Question: Hi Stack Overflow community. I think I am trying to code the impossible with matplotlib, so if there is a different python library that will better suit me, please let me know!
I have an entire amino acid sequence (Represented as capital letters in the image) of a protein (protein x). This will be my x axis.
I have two excel columns: Disease and Control. These columns contain parts of the whole protein x's amino acid sequence. Sometimes there are multiple hits where the disease or control column will contain two of an identical amino acid section of protein x. I want these to stack on top of each other so that one can see how many hits the disease and control have on protein x.
Confusing? sorry, here's a sample of what I was able to come up with using powerpoint.
Amino Acid Comparison

The black text is the reference sequence. Purple is control. Pink is disease. Make sense now?
I need to do this with a HUGE dataset, so no, I do not want to "just use powerpoint for hours". I also want to do it with any reference sequence of my choosing.
I'm not asking someone to do my job for me. I need someone to point me in the right direction. Is there a special library? Should I be converting everything into numbers and then relabeling as text?
Thanks and I appreciate any advice.
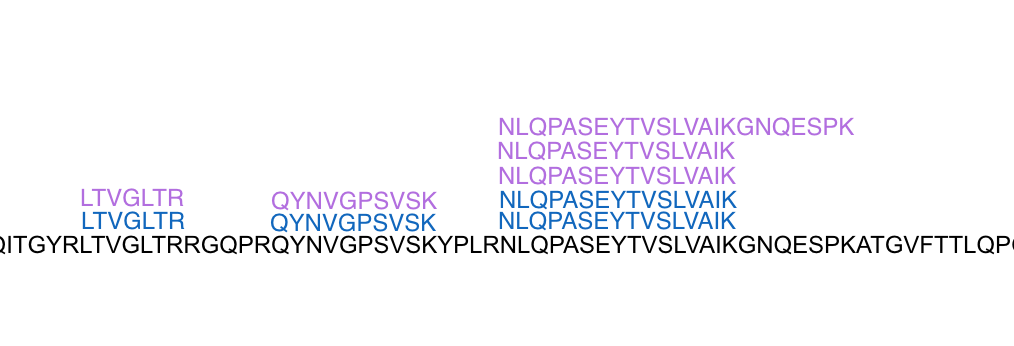
Answer: Create an SVG image, which is an XML text, using a script. I will tackle something simpler!
Suppose your target is this.
<URL>
Begin by breaking the big string at each place where there will be a column of string fragments, in this case, at 'EF' and 'IJKL'. You can position the fragments of the big string using features of the SVG XML (more presently). Since you know the beginning positions of the fragments and the heights of characters you can position layers in the columns.
This is the kind of thingy you would have to build.
'''
<?xml version="1.0" encoding="UTF-8" standalone="no"?>
<!-- Created with Inkscape (http://www.inkscape.org/) -->
<svg
xmlns:dc="http://purl.org/dc/elements/1.1/"
xmlns:cc="http://creativecommons.org/ns#"
xmlns:rdf="http://www.w3.org/1999/02/22-rdf-syntax-ns#"
xmlns:svg="http://www.w3.org/2000/svg"
xmlns="http://www.w3.org/2000/svg"
xmlns:sodipodi="http://sodipodi.sourceforge.net/DTD/sodipodi-0.dtd"
xmlns:inkscape="http://www.inkscape.org/namespaces/inkscape"
width="210mm"
height="297mm"
viewBox="0 0 210 297"
version="1.1"
id="svg8"
inkscape:version="0.92.0 r15299"
sodipodi:docname="genes.svg">
<defs
id="defs2" />
<sodipodi:namedview
id="base"
pagecolor="#ffffff"
bordercolor="#666666"
borderopacity="1.0"
inkscape:pageopacity="0.0"
inkscape:pageshadow="2"
inkscape:zoom="1.4"
inkscape:cx="170.60599"
inkscape:cy="341.08014"
inkscape:document-units="mm"
inkscape:current-layer="layer1"
showgrid="false"
inkscape:window-width="1095"
inkscape:window-height="676"
inkscape:window-x="145"
inkscape:window-y="122"
inkscape:window-maximized="0" />
<metadata
id="metadata5">
<rdf:RDF>
<cc:Work
rdf:about="">
<dc:format>image/svg+xml</dc:format>
<dc:type
rdf:resource="http://purl.org/dc/dcmitype/StillImage" />
<dc:title></dc:title>
</cc:Work>
</rdf:RDF>
</metadata>
<g
inkscape:label="Layer 1"
inkscape:groupmode="layer"
id="layer1">
<text
xml:space="preserve"
style="font-style:normal;font-variant:normal;font-weight:normal;font-stretch:normal;font-size:9.8777771px;line-height:6.61458302px;font-family:Courier;-inkscape-font-specification:Courier;font-variant-ligatures:normal;font-variant-caps:normal;font-variant-numeric:normal;font-feature-settings:normal;text-align:start;letter-spacing:0px;word-spacing:0px;writing-mode:lr-tb;text-anchor:start;fill:#000000;fill-opacity:1;stroke:none;stroke-width:0.26458332;"
x="24.588797"
y="<PHONE>"
id="text12"><tspan
sodipodi:role="line"
id="tspan10"
x="24.588797"
y="185.32886"
style="stroke-width:0.26458332;-inkscape-font-specification:Courier;font-family:Courier;font-weight:normal;font-style:normal;font-stretch:normal;font-variant:normal;" /></text>
<text
xml:space="preserve"
style="font-style:normal;font-variant:normal;font-weight:normal;font-stretch:normal;font-size:9.8777771px;line-height:6.61458302px;font-family:Calibri;-inkscape-font-specification:'Calibri, Normal';font-variant-ligatures:normal;font-variant-caps:normal;font-variant-numeric:normal;font-feature-settings:normal;text-align:start;letter-spacing:0px;word-spacing:0px;writing-mode:lr-tb;text-anchor:start;fill:#000000;fill-opacity:1;stroke:none;stroke-width:0.26458332"
x="23.8125"
y="207.41963"
id="text24"><tspan
sodipodi:role="line"
id="tspan22"
x="23.8125"
y="207.41963"
style="stroke-width:0.26458332">ABCD</tspan></text>
<text
xml:space="preserve"
style="font-style:normal;font-variant:normal;font-weight:normal;font-stretch:normal;font-size:9.8777771px;line-height:6.61458302px;font-family:Calibri;-inkscape-font-specification:'Calibri, Normal';font-variant-ligatures:normal;font-variant-caps:normal;font-variant-numeric:normal;font-feature-settings:normal;text-align:start;letter-spacing:0px;word-spacing:0px;writing-mode:lr-tb;text-anchor:start;fill:#000000;fill-opacity:1;stroke:none;stroke-width:0.26458332"
x="46.302082"
y="207.41965"
id="text28"><tspan
sodipodi:role="line"
id="tspan26"
x="46.302082"
y="207.41963"
style="stroke-width:0.26458332">EFGH</tspan></text>
<text
xml:space="preserve"
style="font-style:normal;font-variant:normal;font-weight:normal;font-stretch:normal;font-size:9.8777771px;line-height:6.61458302px;font-family:Calibri;-inkscape-font-specification:'Calibri, Normal';font-variant-ligatures:normal;font-variant-caps:normal;font-variant-numeric:normal;font-feature-settings:normal;text-align:start;letter-spacing:0px;word-spacing:0px;writing-mode:lr-tb;text-anchor:start;fill:#000000;fill-opacity:1;stroke:none;stroke-width:0.26458332"
x="67.657738"
y="207.41963"
id="text32"><tspan
sodipodi:role="line"
id="tspan30"
x="67.657738"
y="207.41963"
style="stroke-width:0.26458332">IJKLMN</tspan></text>
<text
xml:space="preserve"
style="font-style:normal;font-variant:normal;font-weight:normal;font-stretch:normal;font-size:9.8777771px;line-height:6.61458302px;font-family:Calibri;-inkscape-font-specification:'Calibri, Normal';font-variant-ligatures:normal;font-variant-caps:normal;font-variant-numeric:normal;font-feature-settings:normal;text-align:start;letter-spacing:0px;word-spacing:0px;writing-mode:lr-tb;text-anchor:start;fill:#000000;fill-opacity:1;stroke:none;stroke-width:0.26458332"
x="46.680061"
y="199.67113"
id="text36"><tspan
sodipodi:role="line"
id="tspan34"
x="46.302082"
y="199.67113"
style="stroke-width:0.26458332">EF</tspan></text>
<text
xml:space="preserve"
style="font-style:normal;font-variant:normal;font-weight:normal;font-stretch:normal;font-size:9.8777771px;line-height:6.61458302px;font-family:Calibri;-inkscape-font-specification:'Calibri, Normal';font-variant-ligatures:normal;font-variant-caps:normal;font-variant-numeric:normal;font-feature-settings:normal;text-align:start;letter-spacing:0px;word-spacing:0px;writing-mode:lr-tb;text-anchor:start;fill:#000000;fill-opacity:1;stroke:none;stroke-width:0.26458332"
x="67.846725"
y="192.86755"
id="text40"><tspan
sodipodi:role="line"
id="tspan38"
x="67.657738"
y="192.86755"
style="stroke-width:0.26458332">IJKL</tspan></text>
</g>
</svg>
'''
Obviously I've done it in Inkscape but you'll get the idea. There's nothing here that can't be done in Python